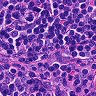
Metastatic tissue present: no